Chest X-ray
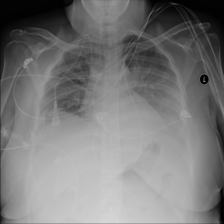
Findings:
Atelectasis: negative
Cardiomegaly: negative
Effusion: negative
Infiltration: negative
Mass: negative
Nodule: negative
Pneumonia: negative
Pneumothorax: negative
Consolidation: negative
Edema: negative
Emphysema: negative
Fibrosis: negative
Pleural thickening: negative
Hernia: negative